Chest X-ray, PA view. Patient: 64 years old, sex F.
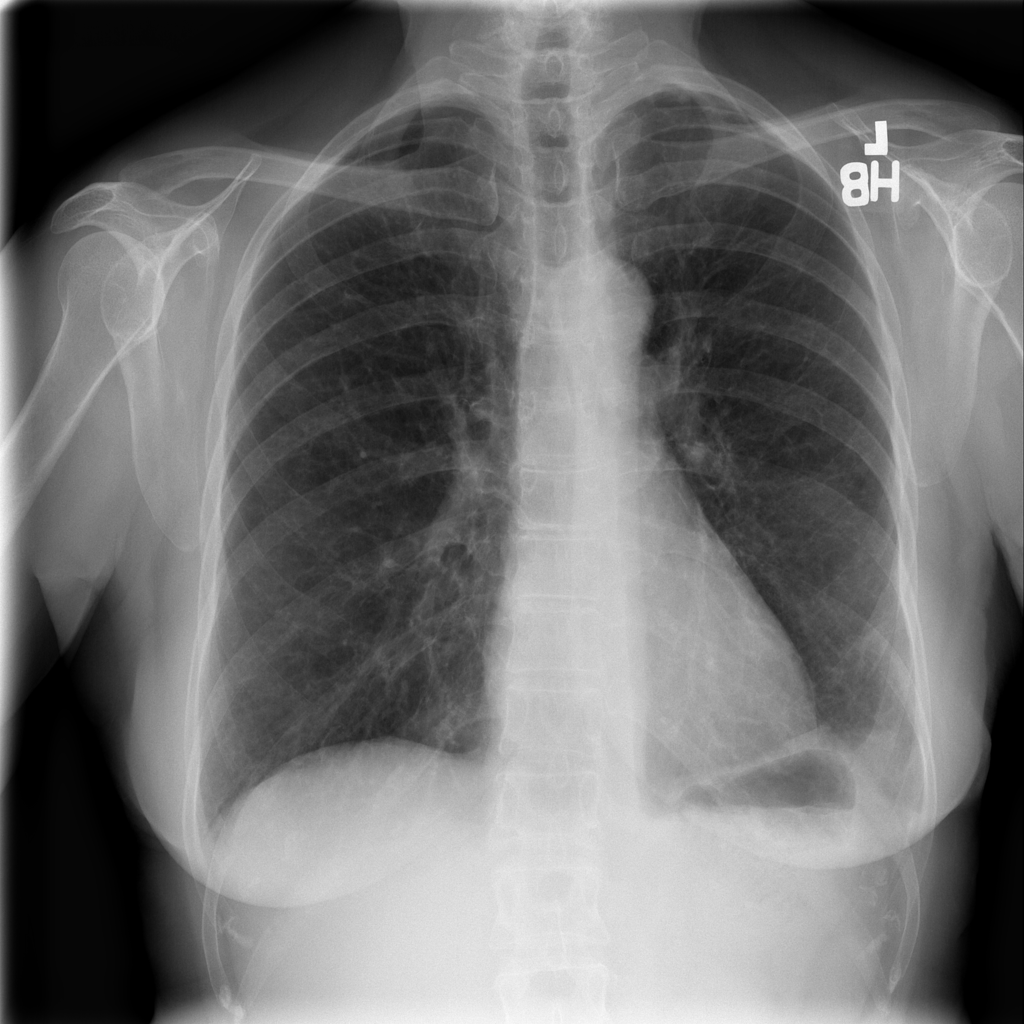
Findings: No Finding